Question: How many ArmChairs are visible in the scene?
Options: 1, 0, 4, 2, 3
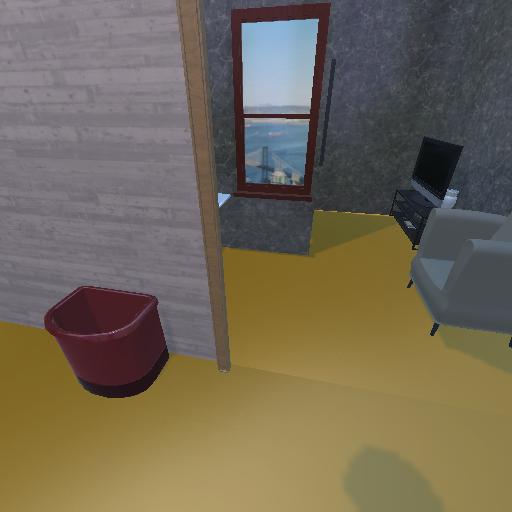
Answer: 1